高一 · 计数
某公司计划购买 1 台机器, 该种机器使用三年后即被淘汰. 机器有一易损零件, 在购进机器时, 可以额外购买这种零件作为备件, 每个 200 元. 在机器使用期间, 如果备件不足再购买, 则每个 500 元. 现需决策在购买机器时应同时购买几个易损零件, 为此搜集并整理了 100 台这种机器在三年使用期内更换的易损零件数, 得下面柱状图:

记 $\mathrm{x}$ 表示 1 台机器在三年使用期内需更换的易损零件数, $\mathrm{y}$ 表示 1 台机器在购买易损零件上所需的费用（单位: 元）, $\mathrm{n}$ 表示购机的同时购买的易损零件数。

(1) 若 $\mathrm{n}=19$, 求 $\mathrm{y}$ 与 $\mathrm{x}$ 的函数解析式;

（2）若要求 “需更换的易损零件数不大于 $n$ ” 的频率不小于 0.5 , 求 $n$ 的最小值;

（3）假设这 100 台机器在购机的同时每台都购买 19 个易损零件, 或每台都购买 20 个易损零件, 分别计算这 100 台机器在购买易损零件上所需费用的平均数, 以此作为决策依据, 购买 1 台机器的同时应购买 19 个还是 20 个易损零件？
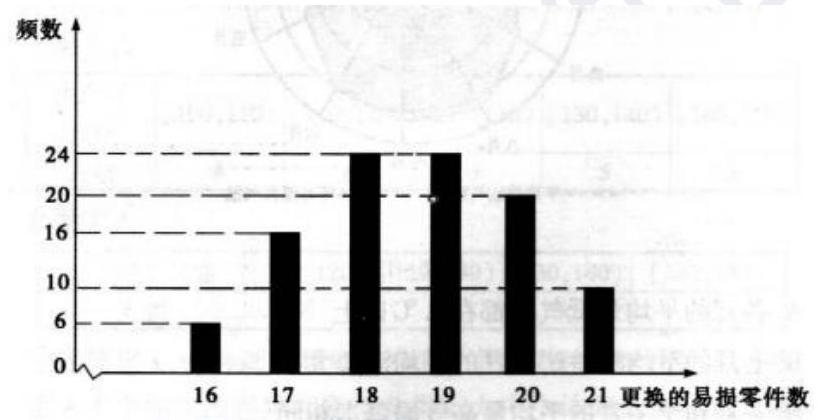
答案: （1）当 $x \leqslant 19$ 时, $y=3800$; 当 $x>19$ 时, $y=3800+500 （ x-19 ）=500 x-5700$.所以 $\mathrm{y}$ 与 $\mathrm{x}$ 的函数解析式为 $y=\left\{\begin{array}{l}3800, x \leqslant 19 \\ 500 x-5700, x>19\end{array}(x \in \mathbf{N})\right.$

(2) 由柱状图知, 需更换的零件数不大于 18 的频率为 0.46 , 不大于 19 的频率为 0.7 ,故 $\mathrm{n}$ 的最小值为 19 .

（3）若每台机器在购机同时都购买 19 个易损零件, 则这 100 台机器中有 70 台在购买易损零件上的费用为 3800,20 台的费用为 4300,10 台的费用为 4800 , 因此这 100 台机器在购买易损零件上所需费用的平均数 $\frac{1}{100} \times(3800 \times 70+4300 \times 20+4800 \times 10)=4000$. 若每台机器在购机同时都购买 20 个易损零件, 则这 100 台机器中有 90 台在购买易损零件上的费用为 4000, 10 台的费用为 4500, 因此这 100 台机器在购买易损零件上所需费用的平均数为 $\frac{1}{100} \times(4000 \times 90+4500 \times 10)=4050$ 比较两个平均数可知, 购买 1 台机器的同时应购买 19 个易损零件。